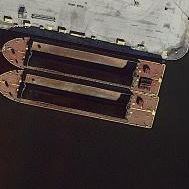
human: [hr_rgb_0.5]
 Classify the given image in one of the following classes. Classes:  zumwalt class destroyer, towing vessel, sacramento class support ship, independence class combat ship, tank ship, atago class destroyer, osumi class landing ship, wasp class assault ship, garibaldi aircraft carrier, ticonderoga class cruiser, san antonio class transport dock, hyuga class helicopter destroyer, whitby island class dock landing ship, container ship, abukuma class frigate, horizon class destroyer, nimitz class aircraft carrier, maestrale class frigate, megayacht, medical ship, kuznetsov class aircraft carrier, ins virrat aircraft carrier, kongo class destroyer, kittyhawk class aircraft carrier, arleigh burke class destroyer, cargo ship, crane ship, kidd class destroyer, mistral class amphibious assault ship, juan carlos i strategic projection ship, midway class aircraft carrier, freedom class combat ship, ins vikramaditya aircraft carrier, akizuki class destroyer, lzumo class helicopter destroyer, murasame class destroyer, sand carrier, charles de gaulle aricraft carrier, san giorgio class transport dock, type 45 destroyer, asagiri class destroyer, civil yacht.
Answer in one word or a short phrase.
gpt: Sand carrier